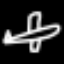
Label: airplane